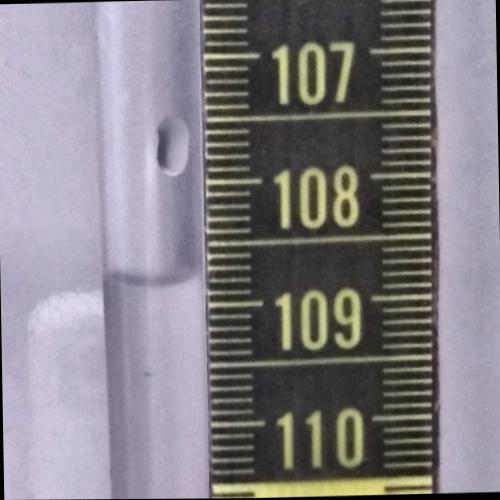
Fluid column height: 108.8 cm